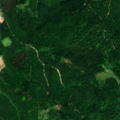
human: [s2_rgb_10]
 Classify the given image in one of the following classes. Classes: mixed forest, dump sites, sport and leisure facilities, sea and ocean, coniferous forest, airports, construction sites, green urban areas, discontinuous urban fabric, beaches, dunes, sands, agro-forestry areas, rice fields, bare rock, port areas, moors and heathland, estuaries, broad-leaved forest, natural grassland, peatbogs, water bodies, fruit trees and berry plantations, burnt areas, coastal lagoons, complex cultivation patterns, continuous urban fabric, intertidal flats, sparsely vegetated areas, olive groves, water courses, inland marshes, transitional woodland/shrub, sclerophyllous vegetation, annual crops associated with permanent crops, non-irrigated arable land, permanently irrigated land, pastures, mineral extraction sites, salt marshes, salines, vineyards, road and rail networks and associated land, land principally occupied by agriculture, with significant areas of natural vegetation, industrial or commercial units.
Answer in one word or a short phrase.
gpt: mineral extraction sites, broad-leaved forest, coniferous forest, mixed forest